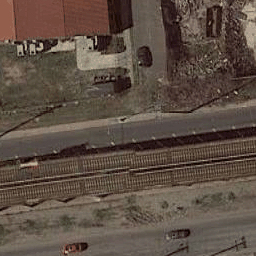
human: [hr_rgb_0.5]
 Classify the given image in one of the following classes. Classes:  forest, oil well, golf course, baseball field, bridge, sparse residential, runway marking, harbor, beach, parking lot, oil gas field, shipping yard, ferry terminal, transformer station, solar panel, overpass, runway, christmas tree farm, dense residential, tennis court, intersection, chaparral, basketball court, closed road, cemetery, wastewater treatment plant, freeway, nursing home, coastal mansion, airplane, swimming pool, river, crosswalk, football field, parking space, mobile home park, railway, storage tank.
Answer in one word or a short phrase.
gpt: railway